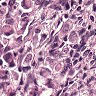
Metastatic tissue present: yes